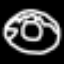
Label: donut